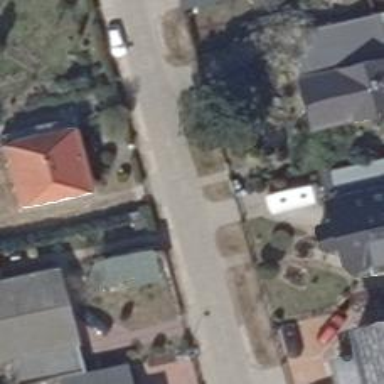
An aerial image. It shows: Footway.